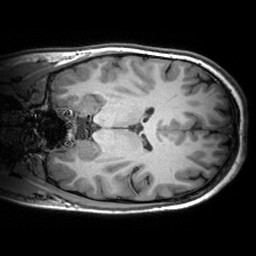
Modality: T1w
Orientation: coronal
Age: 22
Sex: female
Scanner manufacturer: siemens
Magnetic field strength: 3 T
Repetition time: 2.53 s
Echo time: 0.00299 s